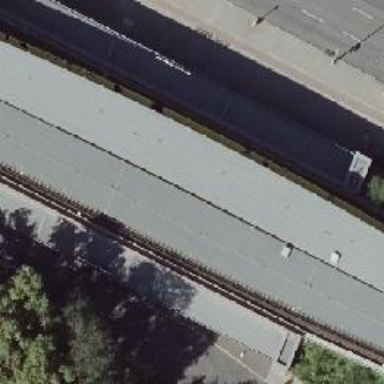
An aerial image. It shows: Electrified rail with power supplied from the top.